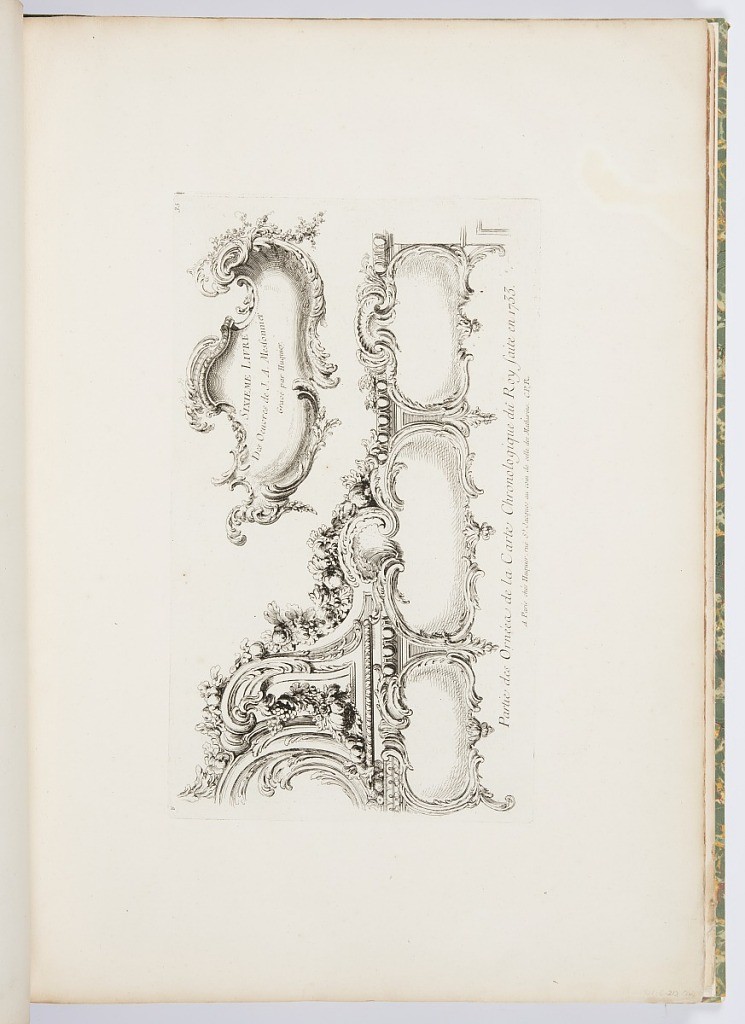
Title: Partie des Ornées de la Carte Chronologique du Roy faite en 1733 [Part of the Ornamentation of the 1733 Chronology (Old Testament) for the King], pl. 35 in Oeuvre de Juste Aurele Meissonnier
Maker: Juste-Aurèle Meissonnier, French, b. Italy, 1695–1750
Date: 1748
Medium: Etching on off-white laid paper
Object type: Print
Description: Elaborate ornamental design comprised of three separate cartouches, decorated with garlands of fruits and flowers. At upper right, cartouche containing inscription: SIXIEME LIVRE/Des Oeuvres de J.A. Messonnier/Gravé par Huquier.